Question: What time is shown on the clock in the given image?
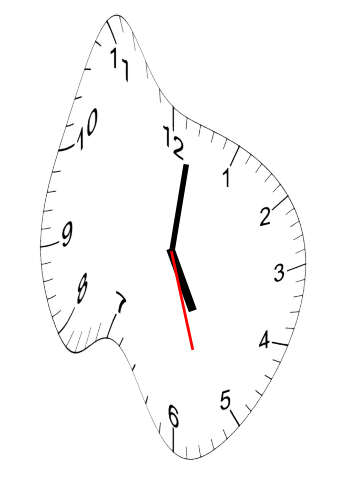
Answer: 05:01:27